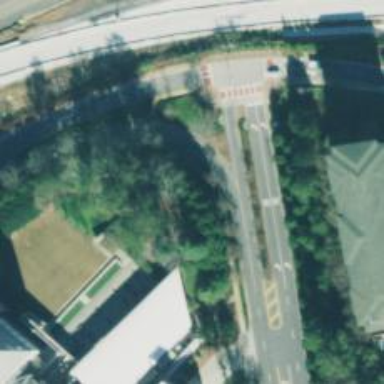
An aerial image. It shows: Tertiary link road with asphalt surface.